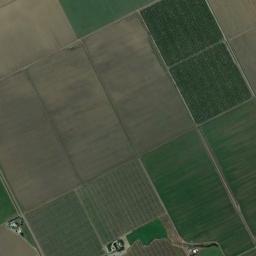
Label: rectangular_farmland